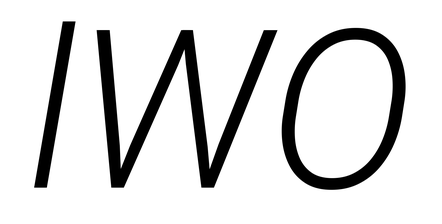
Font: Roboto-Italic_Light_Italic